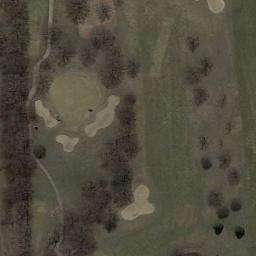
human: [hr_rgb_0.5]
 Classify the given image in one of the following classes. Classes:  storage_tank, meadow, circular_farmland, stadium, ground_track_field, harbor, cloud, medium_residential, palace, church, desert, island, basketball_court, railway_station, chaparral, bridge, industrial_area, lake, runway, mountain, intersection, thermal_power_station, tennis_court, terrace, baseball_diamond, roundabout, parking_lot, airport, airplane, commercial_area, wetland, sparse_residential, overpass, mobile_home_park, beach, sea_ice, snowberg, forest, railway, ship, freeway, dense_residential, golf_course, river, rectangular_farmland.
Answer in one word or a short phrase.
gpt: golf_course